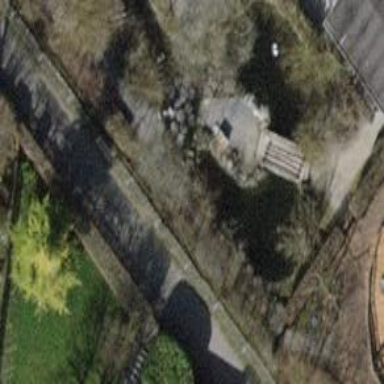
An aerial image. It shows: Footway bridge with fine gravel surface.